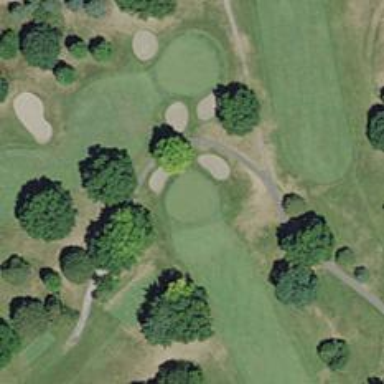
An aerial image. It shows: View of golf hole.